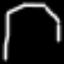
Label: octagon